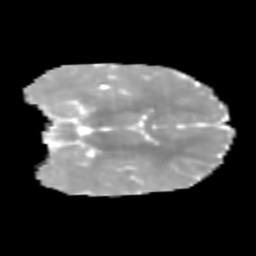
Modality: MD
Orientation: coronal
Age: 6
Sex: male
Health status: healthy